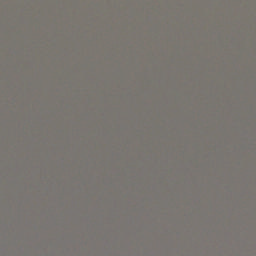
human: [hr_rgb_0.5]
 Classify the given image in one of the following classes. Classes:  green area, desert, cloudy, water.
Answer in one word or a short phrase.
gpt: cloudy